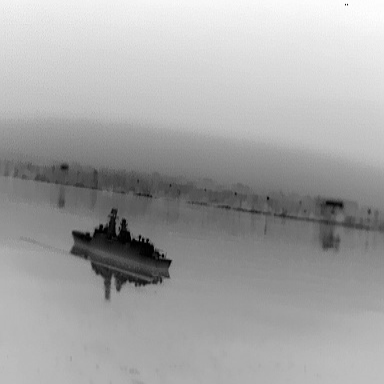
There is a warship in the infrared image.